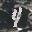
Label: 4